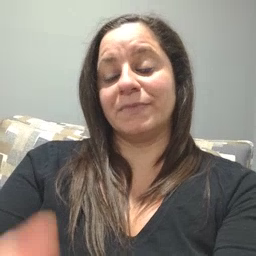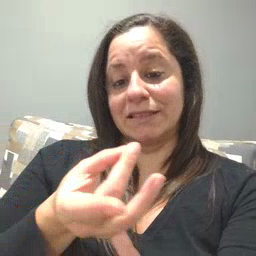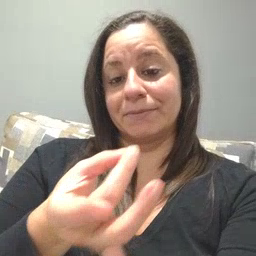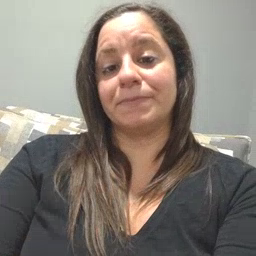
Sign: sticky